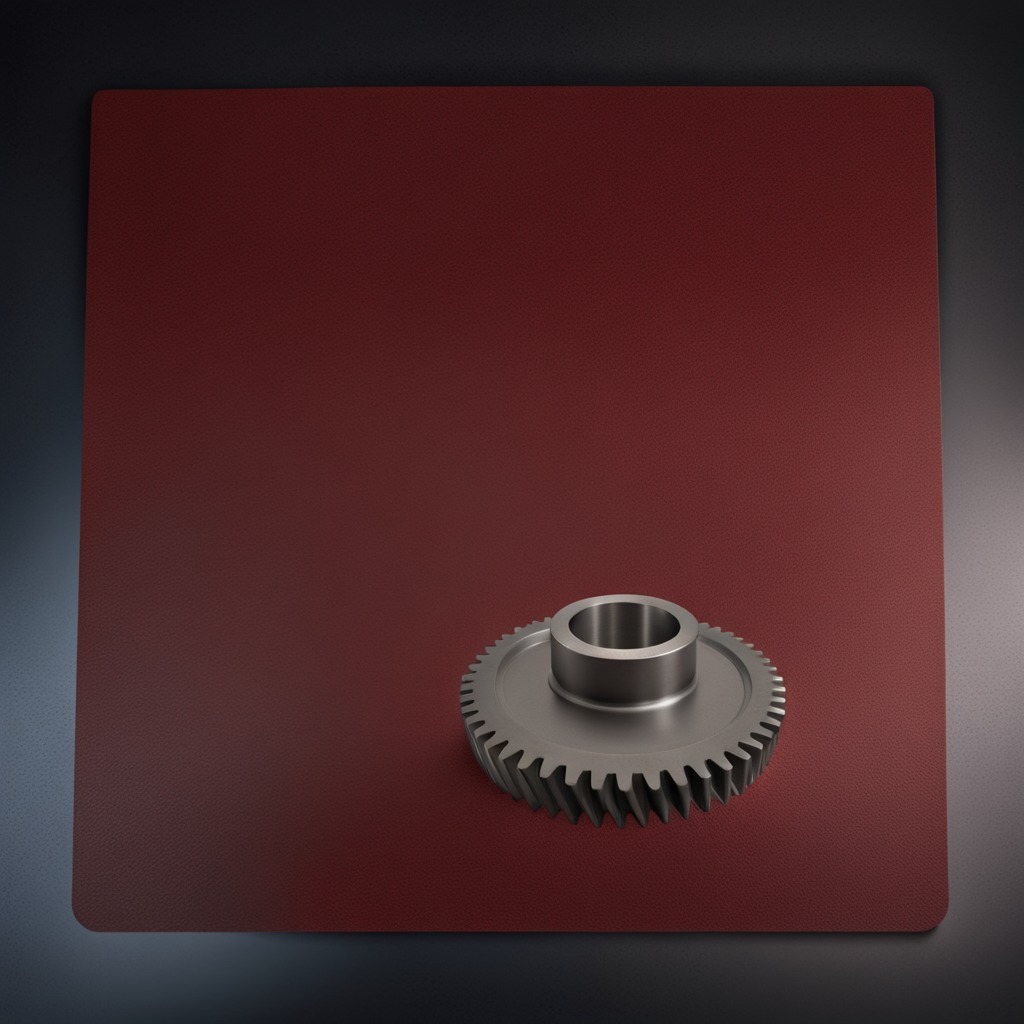
A steel gear with teeth is lying on a clean granite tabletop covered with a red rubber mat inside a workshop at night dim ambient light soft shadows worn but beneath the mat